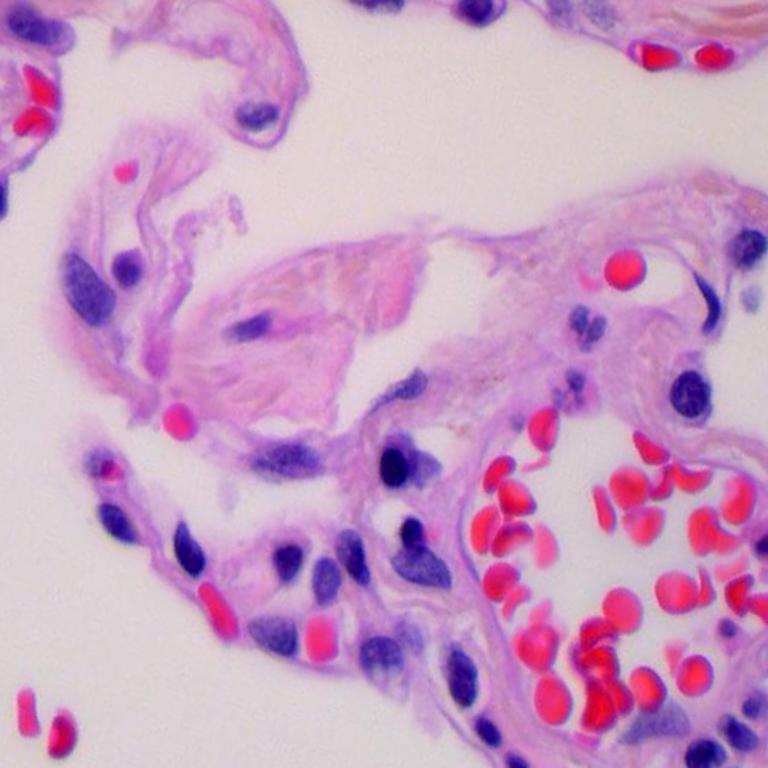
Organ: lung
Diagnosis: benign